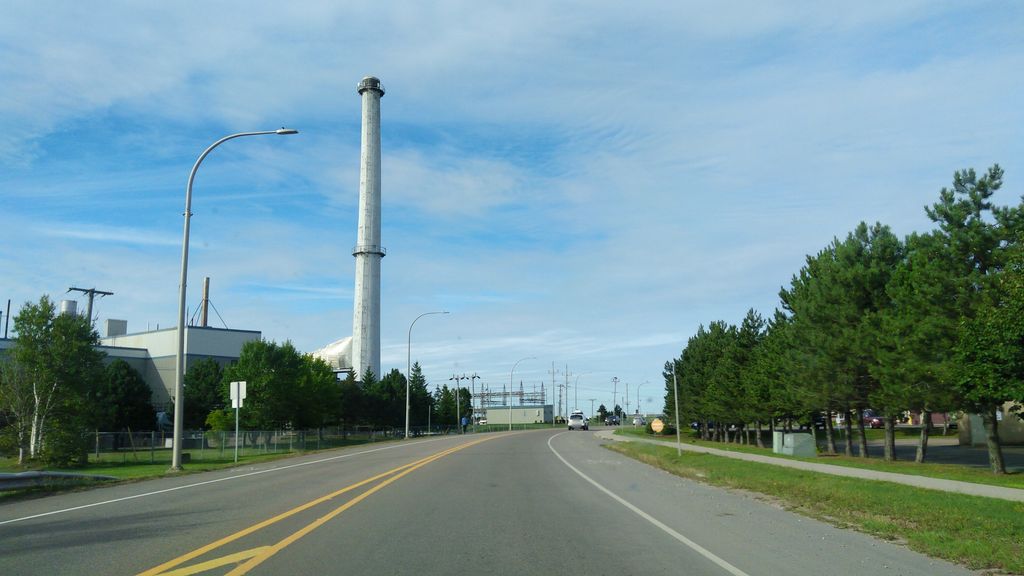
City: charlottetown